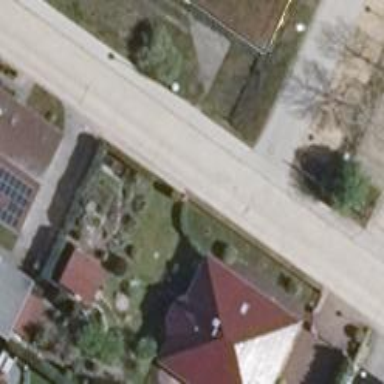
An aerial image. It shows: Residential road paved with concrete.